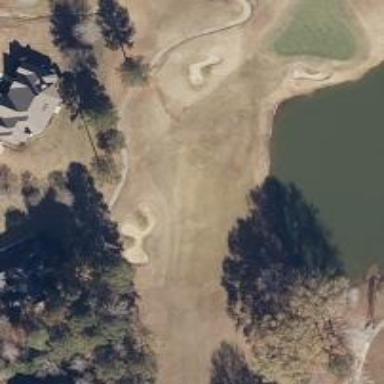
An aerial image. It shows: Golf hole.